Field crop: maize
Growth stage: 2
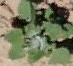
Species: chenopodium